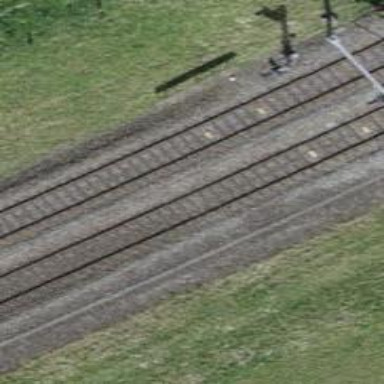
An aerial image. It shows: Railway with electrified contact lines.